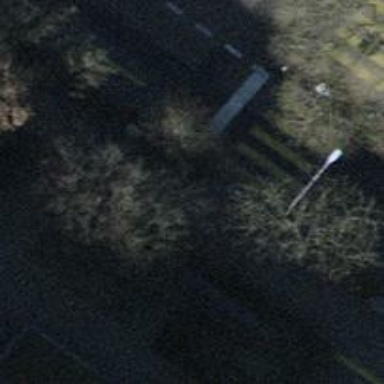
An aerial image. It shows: Avenue lined with trees.